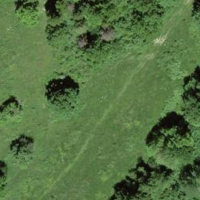
EUNIS habitat code: 24
Species observed at this site:
Cruciata laevipes